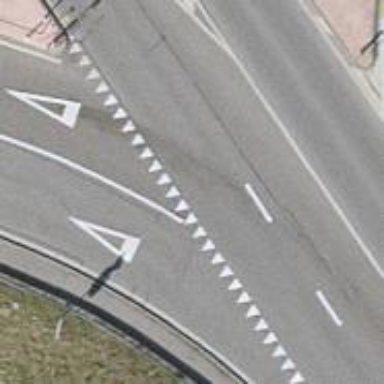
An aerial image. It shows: Road with "give way" sign.